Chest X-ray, PA view. Patient: 34 years old, sex M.
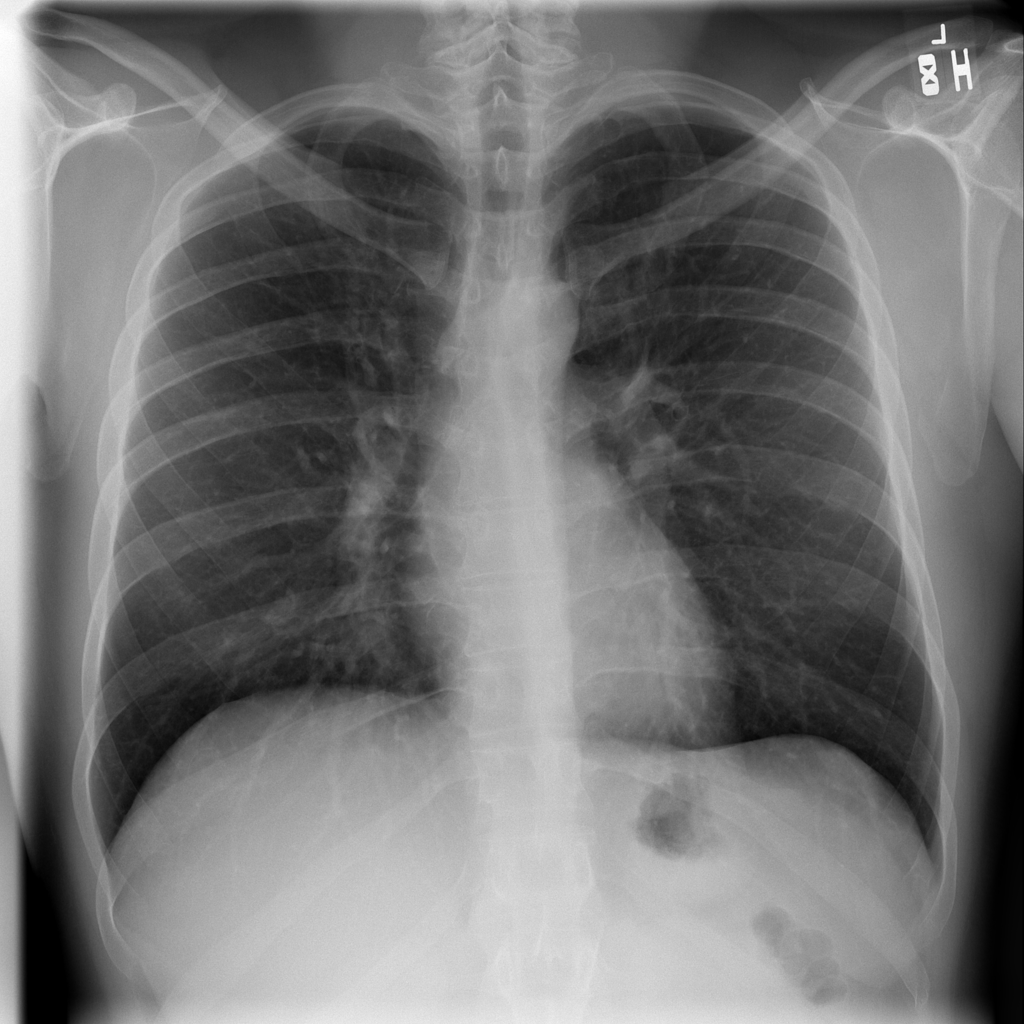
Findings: No Finding